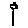
Label: flower